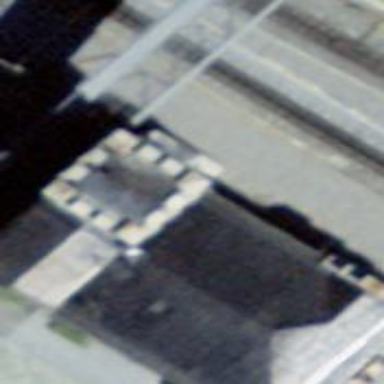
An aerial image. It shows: Defensive tower building.